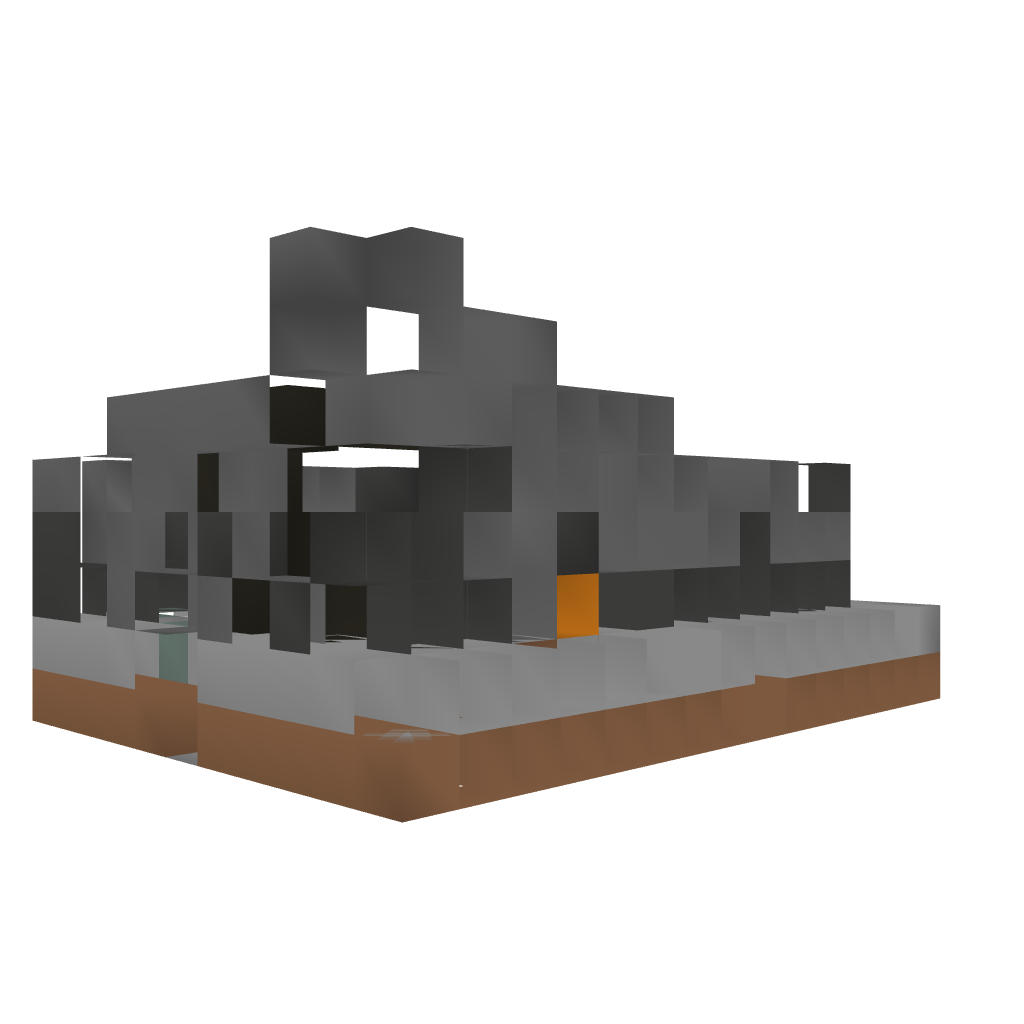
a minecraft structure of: Lost Yard